Question: While editing java files there is such a thing which highlights all the occurrences of the selected variable. Same thing exists in notepad++ for all the files, including html ones. In eclipse there is no such a thing for html files, or at least I dont know how to activate it
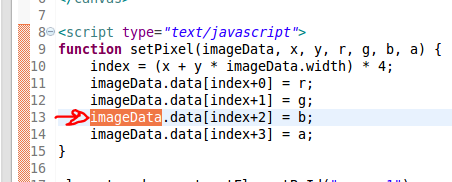
Answer: The support for HTML is in the <URL>. Just install and select the correct Editor.